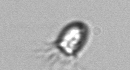
Label: Balanion